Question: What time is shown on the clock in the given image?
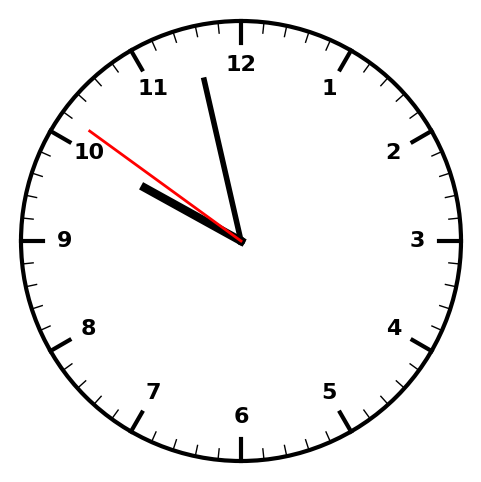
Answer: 09:57:51